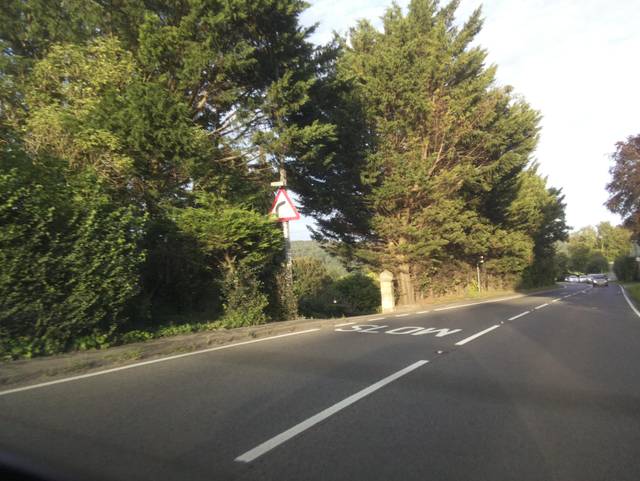
Region: United Kingdom
Coordinates: 51.391, -2.319